Question: I am looking for a way to take the number of [Closed Time] records as a total count and subtract from the number of [Open Time] records as a total count to be able to find the percentage of closed tickets.
To explain a little more, every ticket has a [Open Time] that is in a DateTime format. When a ticket is closed, a [Closed Time] is entered in the data source in a DateTime format. So I am looking to find out the percentage of tickets that were opened that are now closed.
Tried to use
'''
SUM(COUNT_DISTINCT(OPEN TIME) - COUNT_DISTINCT(CLOSED TIME))
'''
to create the difference but get an error that "Re-aggregating metrics is not supported." and using something like Date_Diff only give me the time between the 2 dimensions on a per ticket basis but not a total count of records so that i can convert into a percentage.
Data Studio Dimensions:

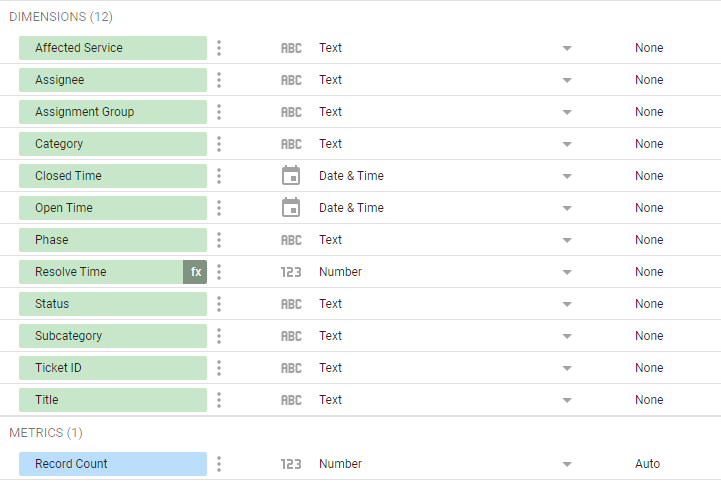
Answer: This was resolved by using the following calculated field setup for the data source:
'''
COUNT_DISTINCT(Closed time)/COUNT_DISTINCT(Open Time).
'''
This can then be changed from a number to a percent using the edit ability of Data Studio.